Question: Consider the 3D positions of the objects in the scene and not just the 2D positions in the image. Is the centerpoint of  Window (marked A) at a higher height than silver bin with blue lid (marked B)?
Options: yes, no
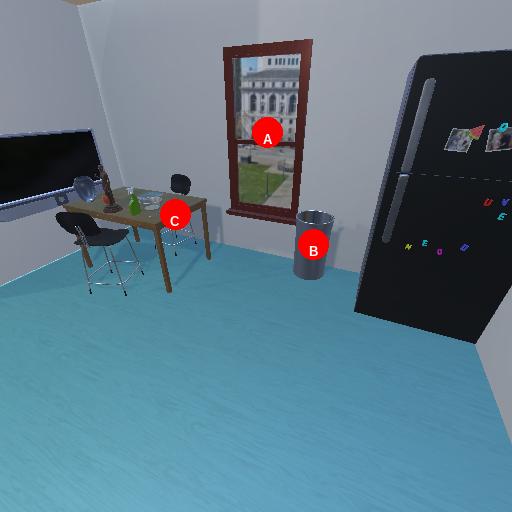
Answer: yes